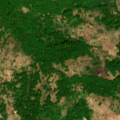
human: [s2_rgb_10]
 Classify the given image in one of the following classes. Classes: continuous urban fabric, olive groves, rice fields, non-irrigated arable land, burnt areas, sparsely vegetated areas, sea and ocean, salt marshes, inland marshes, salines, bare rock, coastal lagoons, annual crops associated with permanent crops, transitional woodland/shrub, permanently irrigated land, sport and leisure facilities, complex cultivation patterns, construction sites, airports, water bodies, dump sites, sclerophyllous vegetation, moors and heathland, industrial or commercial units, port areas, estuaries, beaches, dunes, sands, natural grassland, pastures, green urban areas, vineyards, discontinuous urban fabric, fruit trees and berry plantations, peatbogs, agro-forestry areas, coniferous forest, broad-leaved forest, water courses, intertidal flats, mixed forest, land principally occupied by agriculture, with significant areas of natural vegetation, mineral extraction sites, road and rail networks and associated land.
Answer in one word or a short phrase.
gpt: broad-leaved forest, natural grassland, transitional woodland/shrub